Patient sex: M
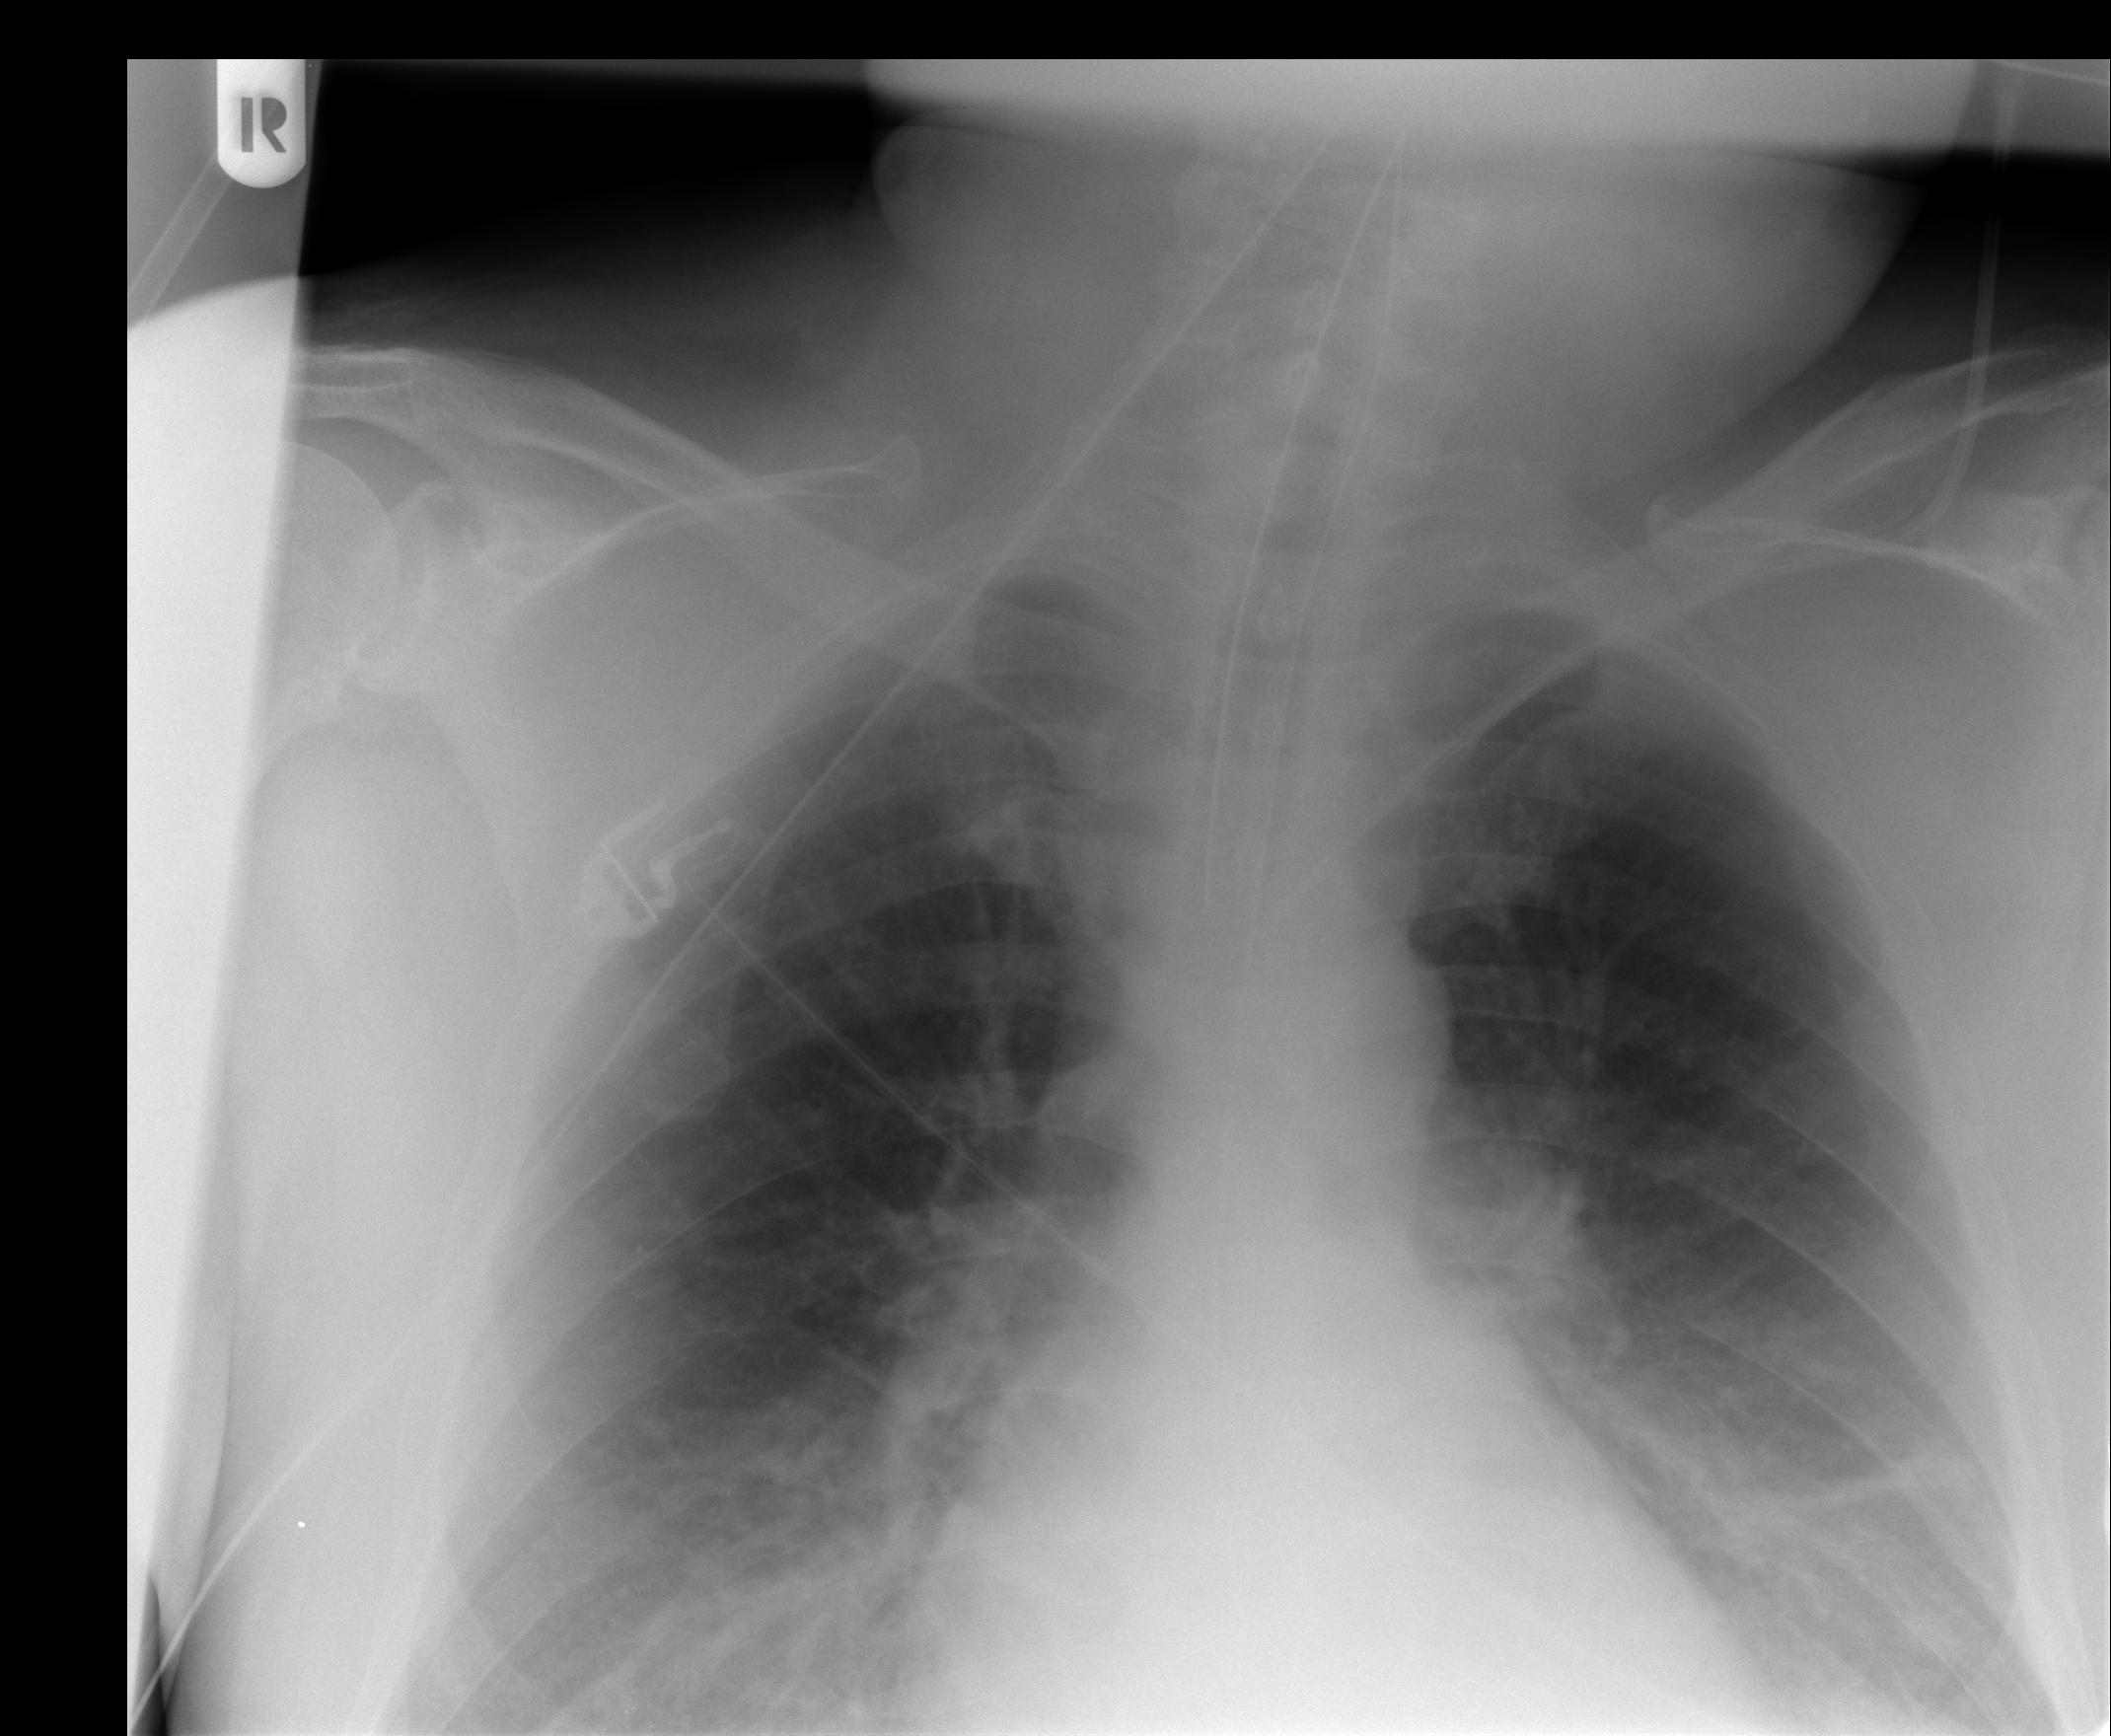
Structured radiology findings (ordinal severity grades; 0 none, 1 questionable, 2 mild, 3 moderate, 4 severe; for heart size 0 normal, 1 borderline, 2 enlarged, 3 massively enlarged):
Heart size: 1
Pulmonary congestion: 0
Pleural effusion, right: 0
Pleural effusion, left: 0
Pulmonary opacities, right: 0
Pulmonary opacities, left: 0
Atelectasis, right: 2
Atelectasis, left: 2